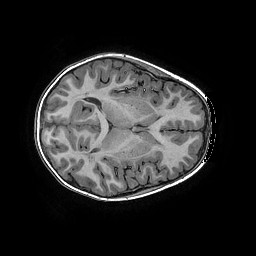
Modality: T1w
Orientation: axial
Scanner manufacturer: ge
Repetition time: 0.008096 s
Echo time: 0.00318 s